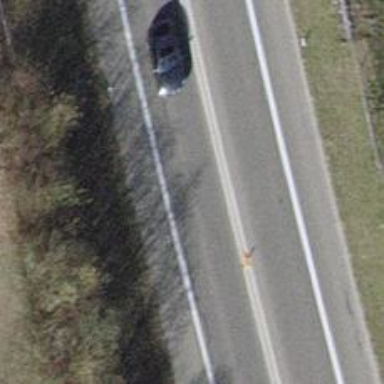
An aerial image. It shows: Asphalt motorway of trunk classification.